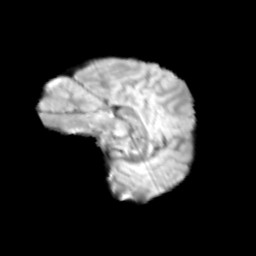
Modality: T2w
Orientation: sagittal
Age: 11
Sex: male
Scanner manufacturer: siemens
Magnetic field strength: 3 T
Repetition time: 3.8 s
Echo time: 0.07 s